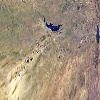
Label: land